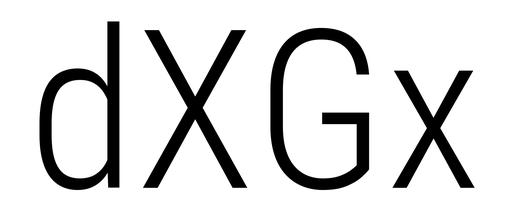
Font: Roboto_Condensed_Light